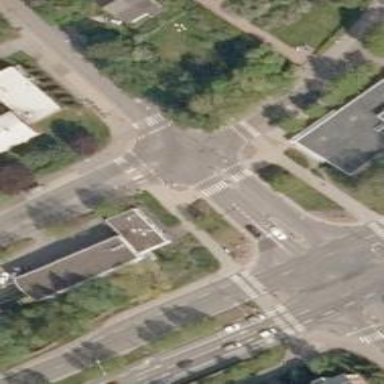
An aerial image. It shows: Uncontrolled crossing on the road.